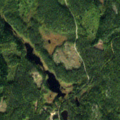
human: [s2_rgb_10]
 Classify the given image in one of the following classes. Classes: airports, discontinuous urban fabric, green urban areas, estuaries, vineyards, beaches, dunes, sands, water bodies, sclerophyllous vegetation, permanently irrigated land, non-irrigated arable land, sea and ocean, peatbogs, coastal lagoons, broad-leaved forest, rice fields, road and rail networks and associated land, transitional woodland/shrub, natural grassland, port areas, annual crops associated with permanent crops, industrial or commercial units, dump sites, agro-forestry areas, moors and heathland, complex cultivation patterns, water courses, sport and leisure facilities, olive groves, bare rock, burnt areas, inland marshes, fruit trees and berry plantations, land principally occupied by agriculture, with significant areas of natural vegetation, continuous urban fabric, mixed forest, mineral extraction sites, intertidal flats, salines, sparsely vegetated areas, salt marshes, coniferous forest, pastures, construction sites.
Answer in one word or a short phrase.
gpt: coniferous forest, mixed forest